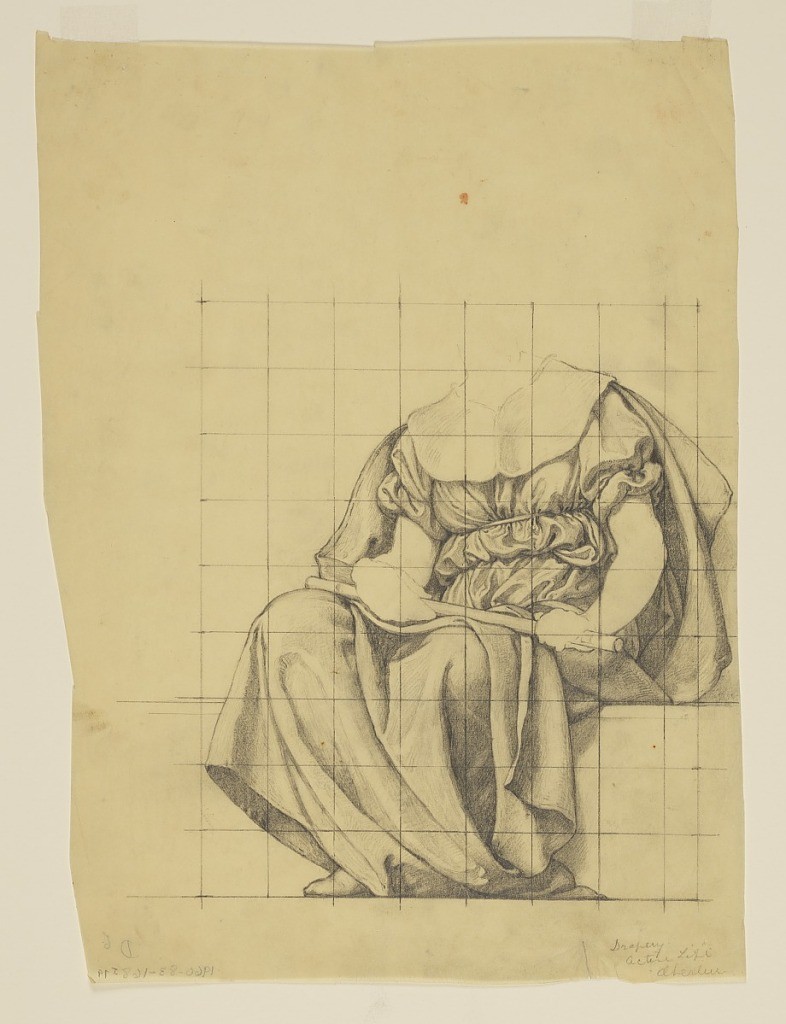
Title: Drapery Study for "The Active Life," Lunette in the Administration Building, Oberlin College, Oberlin, OH
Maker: Kenyon Cox, American, 1856–1919
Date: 1914
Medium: Graphite on cream laid paper
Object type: Drawing
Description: Paper squared off. Seated figure facing frontally with knees turned slightly to the left. Drapery filled in and shaded. Arms and breastplate indicated only.